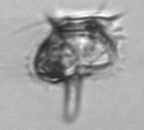
Label: Amylax